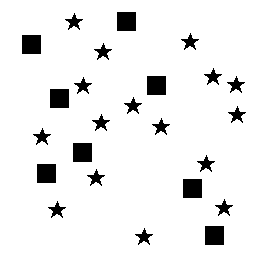
Squares: 8
Triangles: 0
Stars: 16
Total shapes: 24